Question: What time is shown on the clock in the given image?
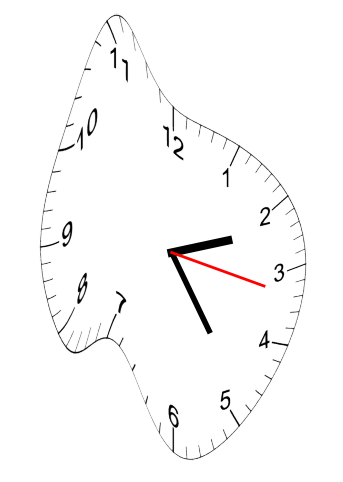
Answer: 02:24:17